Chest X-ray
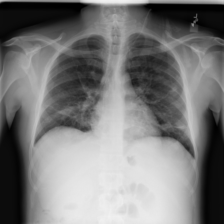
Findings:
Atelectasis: negative
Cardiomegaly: negative
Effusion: negative
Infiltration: positive
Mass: negative
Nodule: positive
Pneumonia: negative
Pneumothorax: negative
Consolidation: negative
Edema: negative
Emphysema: negative
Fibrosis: negative
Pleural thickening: negative
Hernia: negative